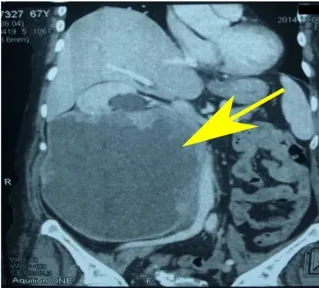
Results of MSCT, macro and microscopy. (A) MSCT of the abdominal cavity with contrast. Neoplasm in the middle and lower segments' projection of the right kidney, in size of 147 x 190 x 188 mm, which unevenly accumulated a contrast agent (from 35 units N. To 50-90 units N. ). No signs of invasion of the vascular pedicle were noted.
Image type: radiology (ct)